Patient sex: F
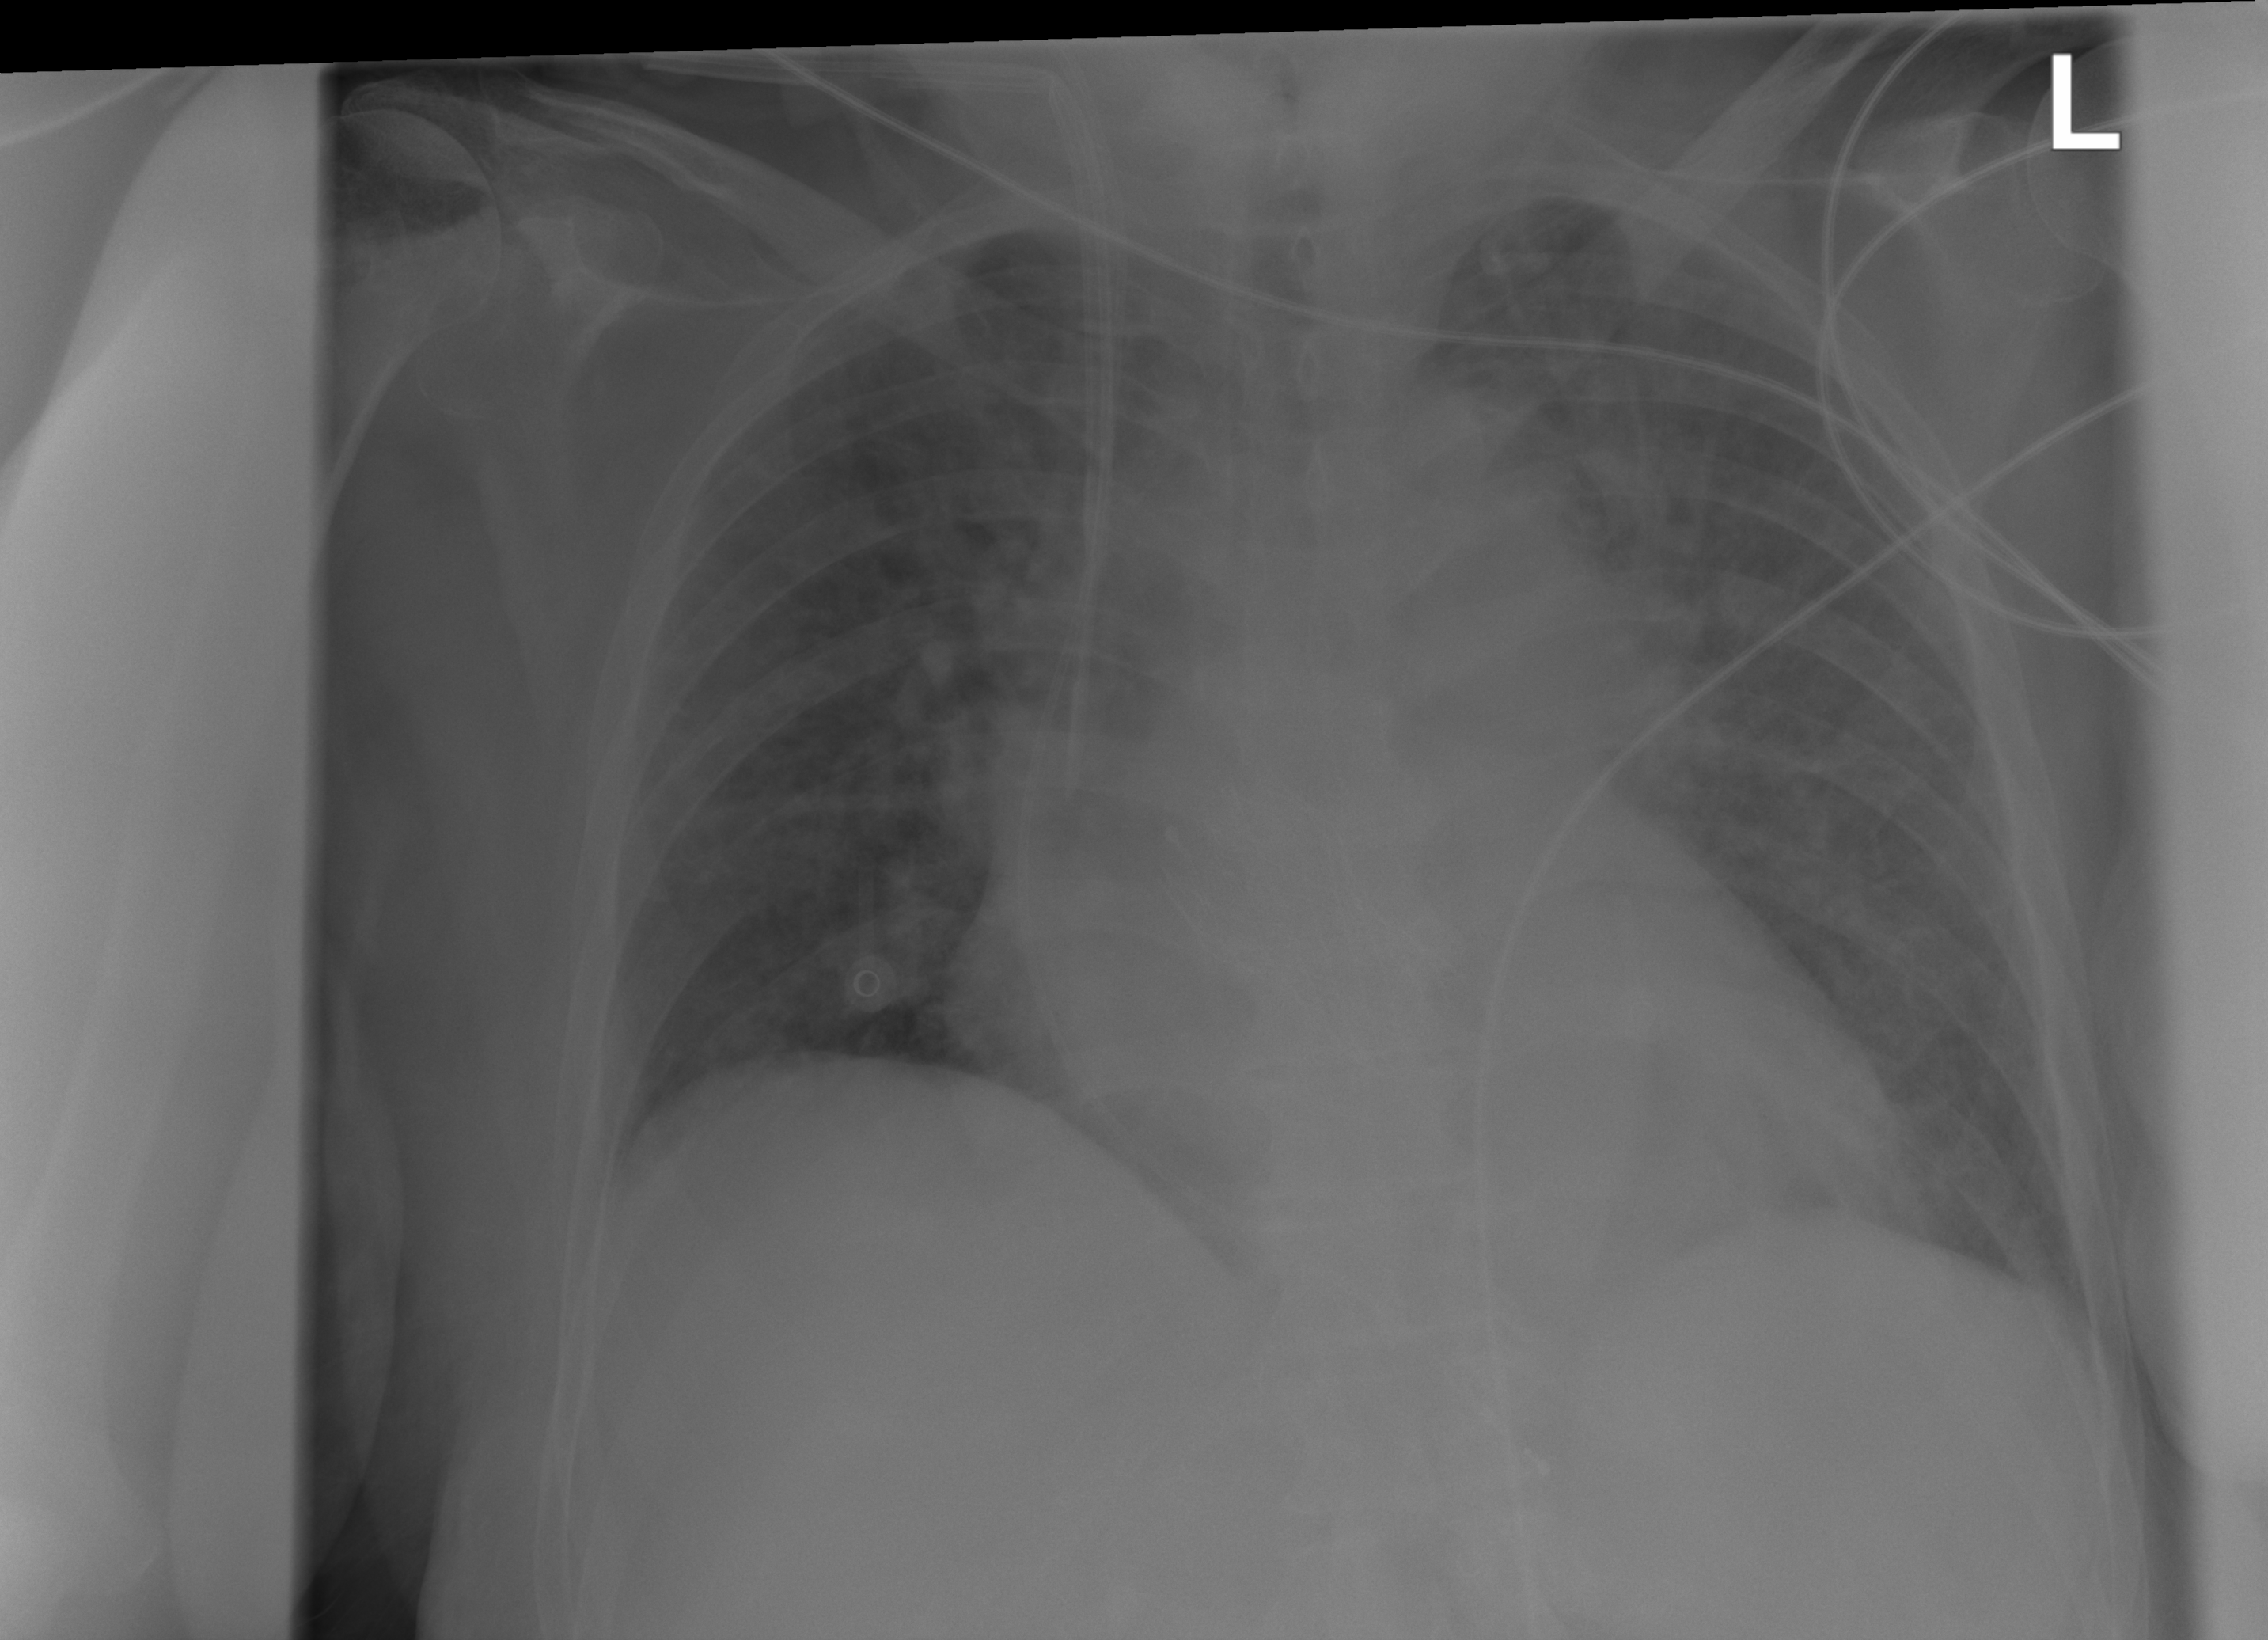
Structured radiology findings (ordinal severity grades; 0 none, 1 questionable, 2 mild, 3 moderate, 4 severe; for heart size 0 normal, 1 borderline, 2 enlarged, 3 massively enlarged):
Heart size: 1
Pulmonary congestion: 2
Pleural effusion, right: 0
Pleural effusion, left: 1
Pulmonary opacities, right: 2
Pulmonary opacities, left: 2
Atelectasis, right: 0
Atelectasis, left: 2